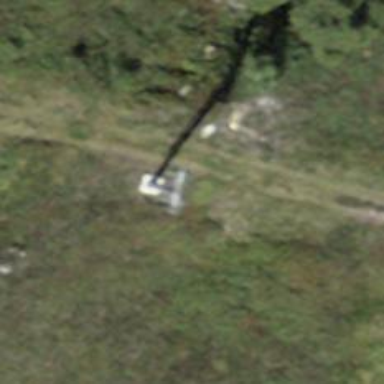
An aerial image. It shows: Pylon used for aerialway.